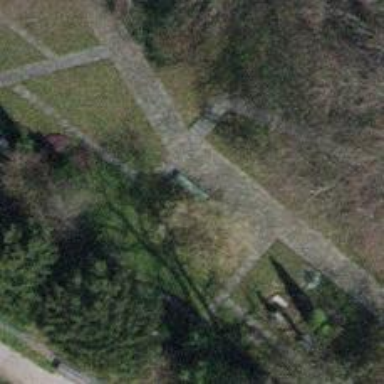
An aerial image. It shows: Bench for seating.